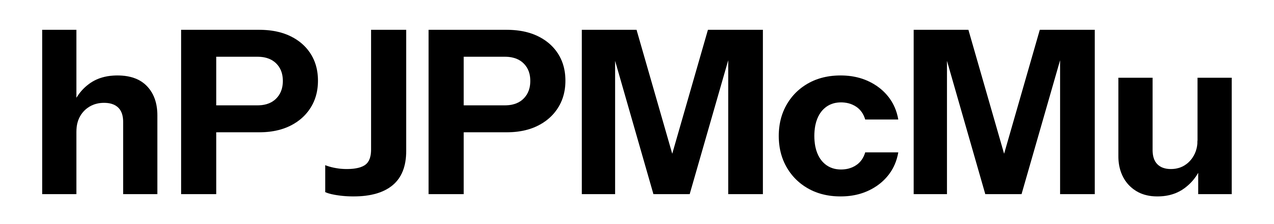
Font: InstrumentSans_Bold